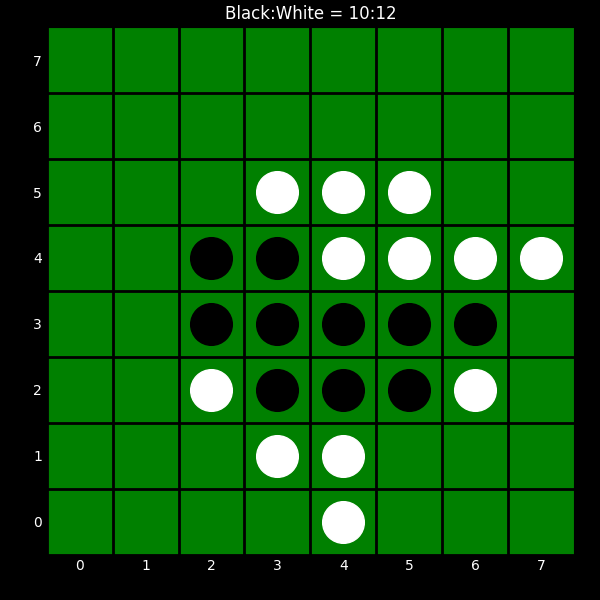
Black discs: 10
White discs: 12